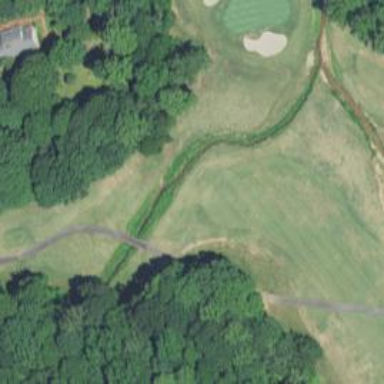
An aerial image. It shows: Service road on bridge designed for golf cartpath.